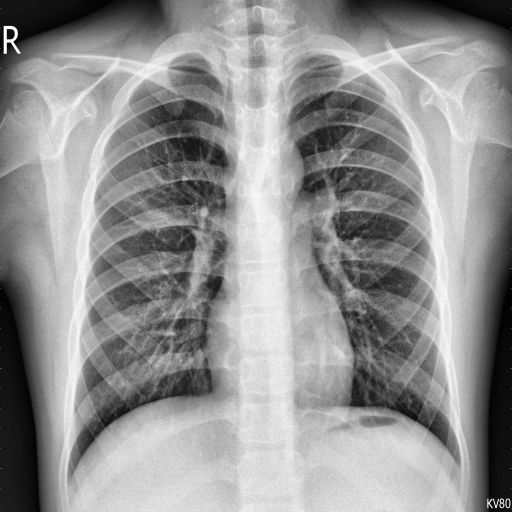
Finding: NORMAL